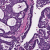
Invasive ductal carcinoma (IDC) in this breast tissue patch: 1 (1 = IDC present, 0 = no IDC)